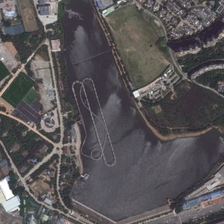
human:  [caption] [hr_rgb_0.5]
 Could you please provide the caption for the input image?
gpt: there are many residential areas near the park .

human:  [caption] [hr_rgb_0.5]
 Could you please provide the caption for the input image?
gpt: there are many residential areas near the park .

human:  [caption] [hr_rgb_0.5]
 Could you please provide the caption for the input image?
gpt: a vast artificial lake was built in the park .

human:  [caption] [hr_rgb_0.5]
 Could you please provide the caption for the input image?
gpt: a vast artificial lake was built in the park .

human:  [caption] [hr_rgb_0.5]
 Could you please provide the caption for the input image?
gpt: a vast artificial lake was built in the park .